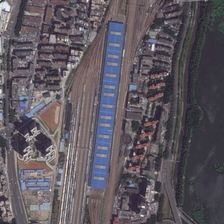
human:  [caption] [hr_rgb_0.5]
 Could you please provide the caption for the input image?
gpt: the railway station is surrounded by dense residential areas .

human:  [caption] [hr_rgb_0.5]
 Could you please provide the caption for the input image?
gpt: the railway station is surrounded by dense residential areas .

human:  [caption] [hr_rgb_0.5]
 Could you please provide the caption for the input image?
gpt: there are many railway tracks at the railway station .

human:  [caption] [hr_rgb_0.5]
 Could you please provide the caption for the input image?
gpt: there are many railway tracks at the railway station .

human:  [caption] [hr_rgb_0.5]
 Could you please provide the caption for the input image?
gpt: the railway station is surrounded by dense residential areas .